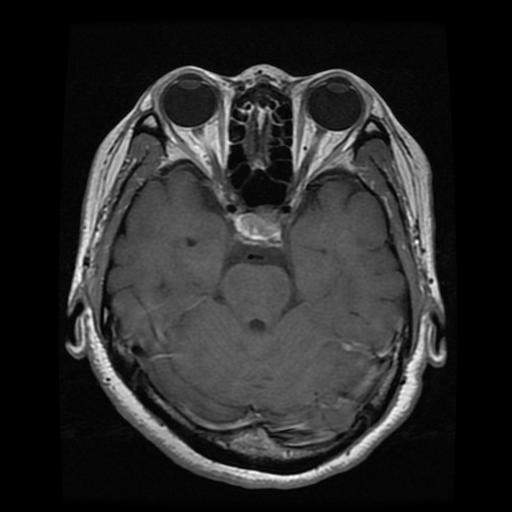
Label: pituitary